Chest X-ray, PA view. Patient: 74 years old, sex M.
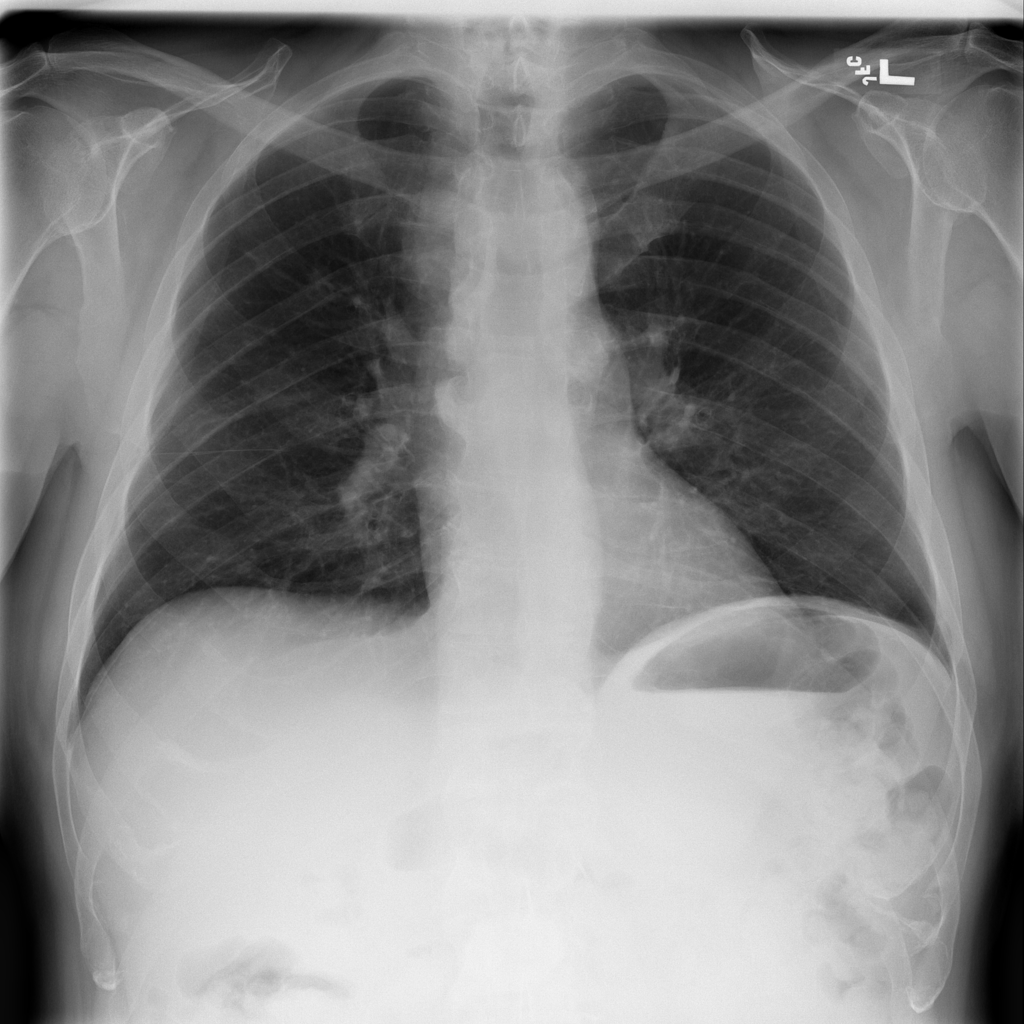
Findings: No Finding